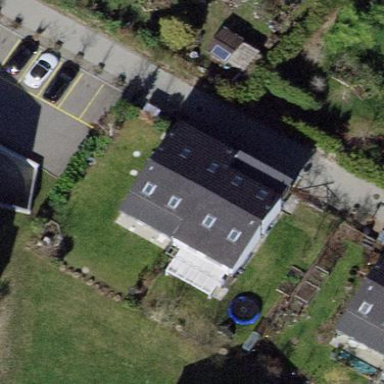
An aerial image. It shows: Terrace building.